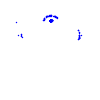
Particle: proton